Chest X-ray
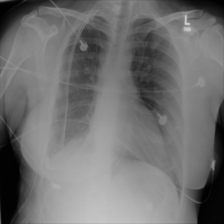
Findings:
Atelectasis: negative
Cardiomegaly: negative
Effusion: negative
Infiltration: negative
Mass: negative
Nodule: negative
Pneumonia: negative
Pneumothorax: negative
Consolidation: negative
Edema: negative
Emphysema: negative
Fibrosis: negative
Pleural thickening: negative
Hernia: negative